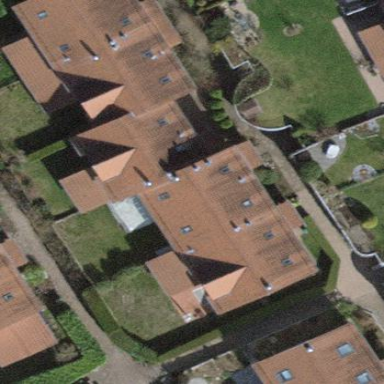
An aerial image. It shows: Simple house.